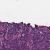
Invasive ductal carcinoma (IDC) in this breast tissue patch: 0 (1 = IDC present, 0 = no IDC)